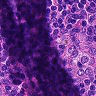
Metastatic tissue present: no